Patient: sex M, age 72
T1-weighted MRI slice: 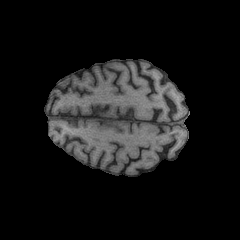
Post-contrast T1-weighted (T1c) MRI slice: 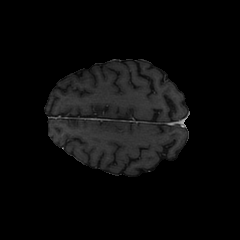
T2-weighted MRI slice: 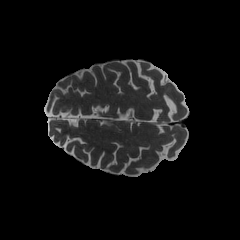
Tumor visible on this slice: no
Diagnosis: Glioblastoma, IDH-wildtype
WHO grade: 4